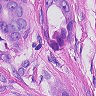
Metastatic tissue present: yes